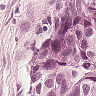
Metastatic tissue present: yes